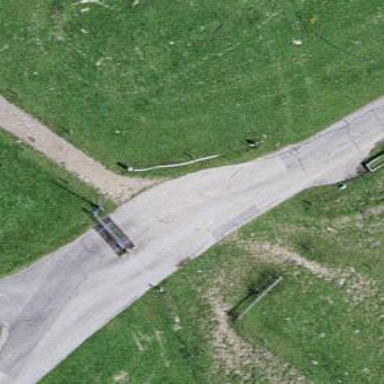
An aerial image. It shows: Cattle grid.